Question: Although I know it's impossible, but yet, it's here. I have an uncatchable HTML div. I even tried to with my CSS-selector, but I can't get a hold on this div...
Here is my CSS-selector:
'''
html.js body.html div#page-wrapper div#page div#main-wrapper.clearfix div#main.clearfix div#sidebar-second.sidebar div.section div.region-sidebar-second div#block-ipdc-user-profiel.block-ipdc div.content {
color: red;
}
'''
Here is my div:

And yet, the color isn't turning red... What am I missing here?
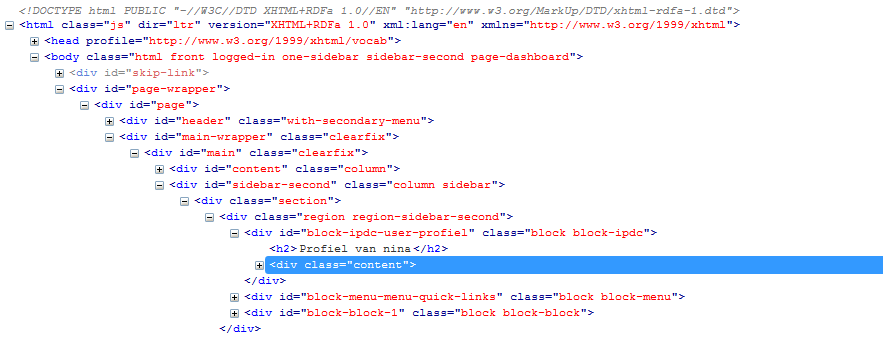
Answer: Nothing wrong with your code.
The specificity is so high that it is almost impossible to be overriden by anything else, except a '!important' rule.
You also need to make sure that this rule is ..
---
Both scenarios can be verified by checking the style tab in firebug to see which rules actually affect the element..